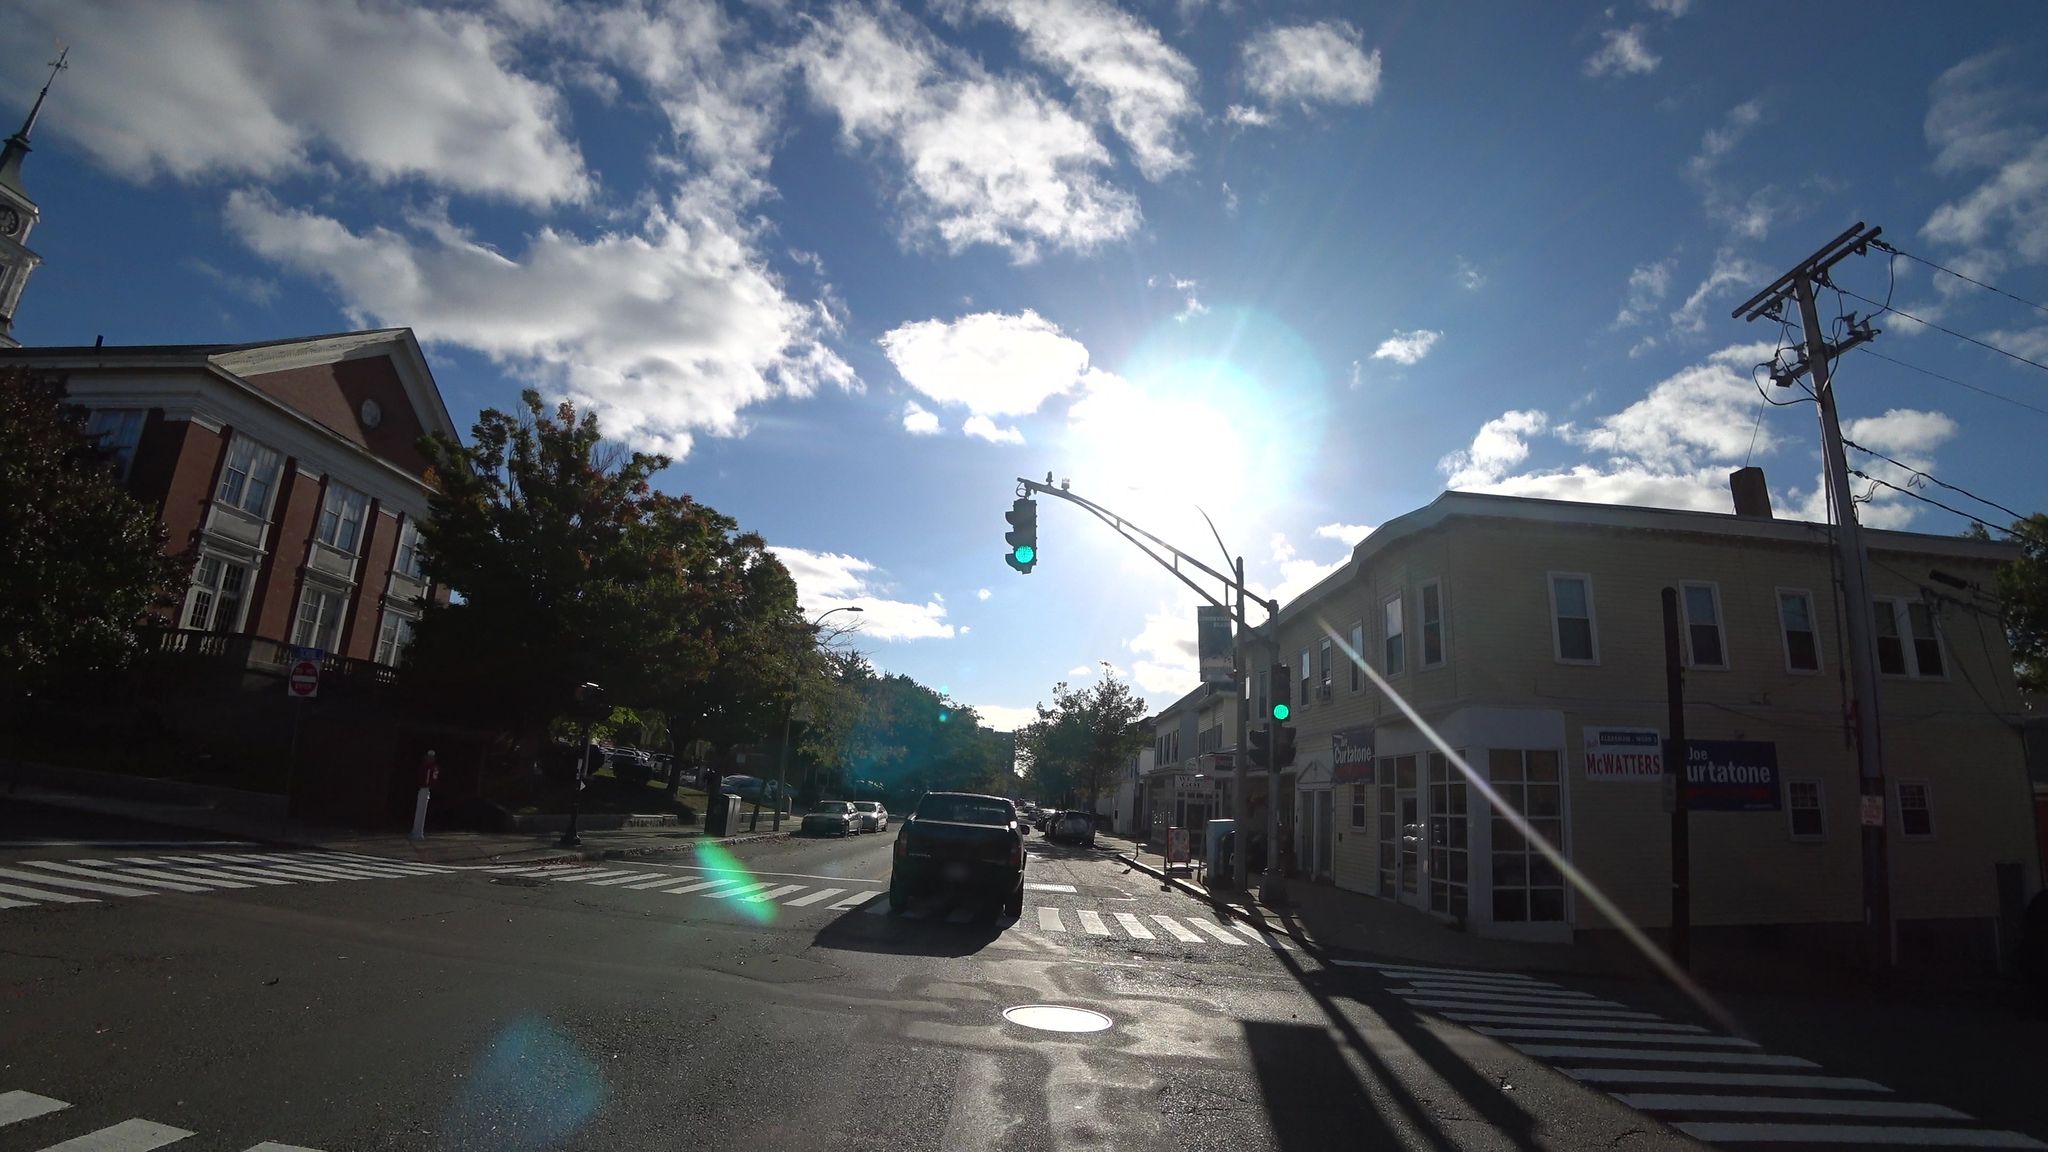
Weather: clear
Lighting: day
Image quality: good
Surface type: cycling surface
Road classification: footway
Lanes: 2
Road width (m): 18.3
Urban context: urban centre
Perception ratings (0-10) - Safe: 3.07, Lively: 9.01, Beautiful: 6.79, Boring: 1.29, Depressing: 3.29, Wealthy: 4.83